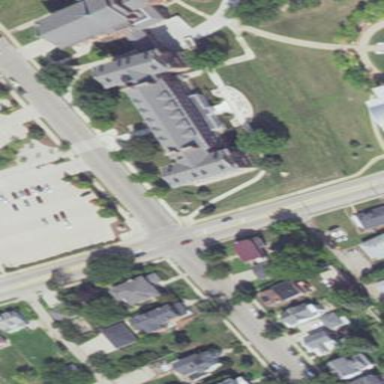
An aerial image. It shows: Building.